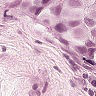
Metastatic tissue present: yes